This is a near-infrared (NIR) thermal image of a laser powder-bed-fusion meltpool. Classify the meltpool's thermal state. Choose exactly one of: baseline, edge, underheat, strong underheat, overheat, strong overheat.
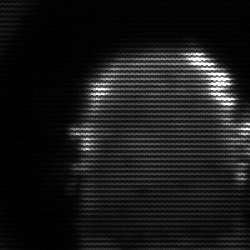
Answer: baseline